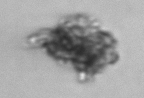
Label: detritus